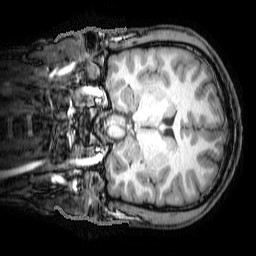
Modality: T1w
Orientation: sagittal
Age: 24
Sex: male
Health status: ill
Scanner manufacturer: philips
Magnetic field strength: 3 T
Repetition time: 8.195 s
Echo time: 3.753 s